Question: I am try to get all files from download folder with this code
The code give me mistake!
What is the problem with this code?
Is there any way to get the files?

This is my code
'''
ArrayList<File> mFiles = new ArrayList<File>();
File mDirectory;
String folderPath = "/mnt/sdcard/download";
mDirectory = new File(folderPath);
ExtensionFilenameFilter filter = new ExtensionFilenameFilter();
// Get the files in the directory
File[] files = mDirectory.listFiles(filter);
if (files != null && files.length > 0) {
for (File f : files) {
mFiles.add(f);
}
Collections.sort(mFiles, new FileComparator());
}
'''
Is this need support libs?
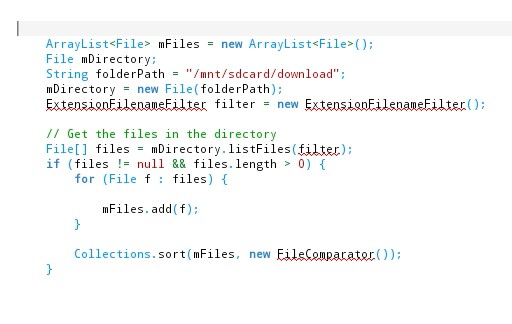
Answer: After declaring package of class, import classes 'ExtensionFilenameFilter' and 'FileComparator'.
Considering class 'ExtensionFilenameFilter' is present in package 'a'
and 'FileComparator' in 'b.c', write:
'''
package your_package_name;
import a.ExtensionFilenameFilter;
import b.c.FileComparator;
... //Rest of code.
'''
Read official Java <URL>.